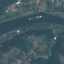
Label: River